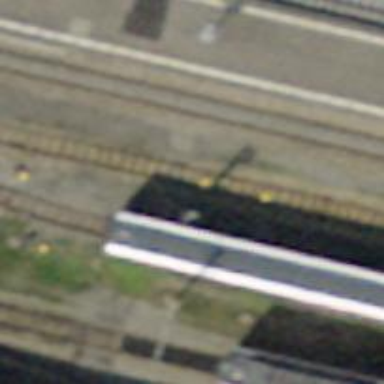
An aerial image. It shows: Railway signal.